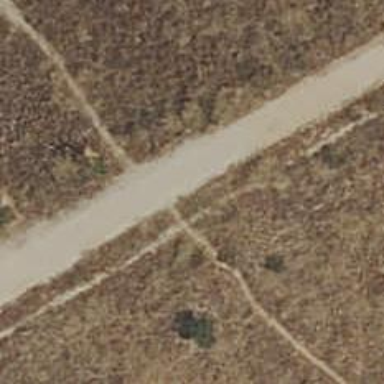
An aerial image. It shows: Ground path.